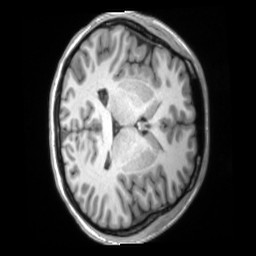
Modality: T1w
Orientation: axial
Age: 22
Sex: female
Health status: ill
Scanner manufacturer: siemens
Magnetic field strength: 3 T
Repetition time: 2.2 s
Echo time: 0.00157 s